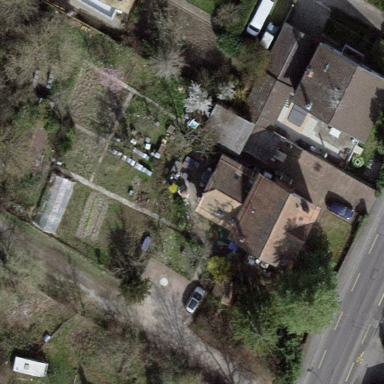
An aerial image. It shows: Garden enclosed by fence.